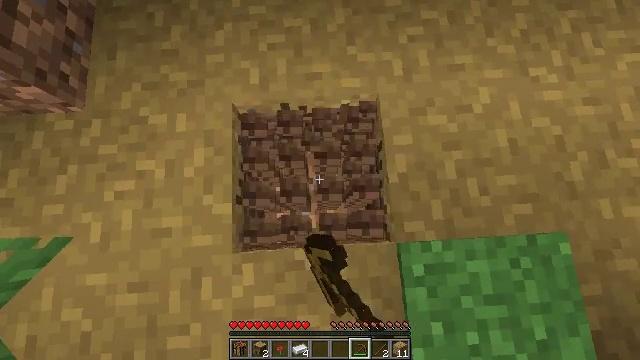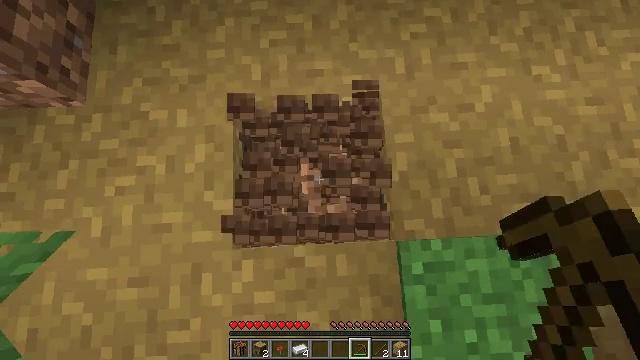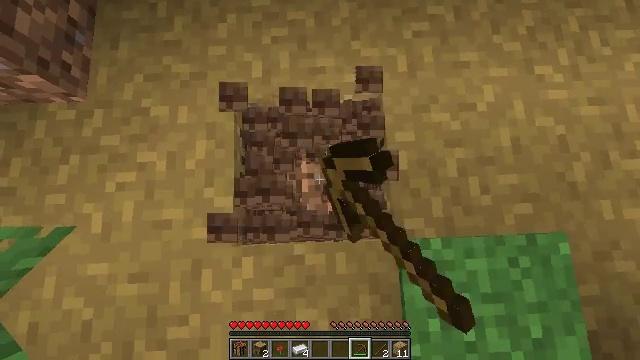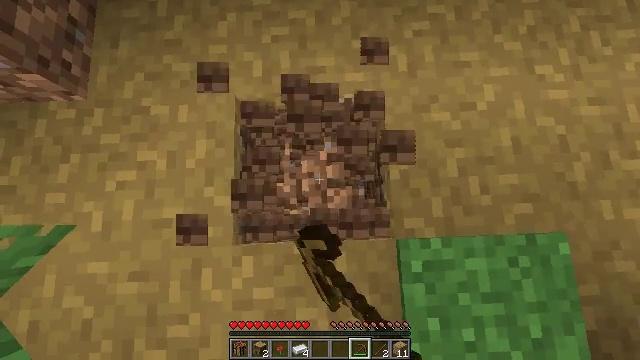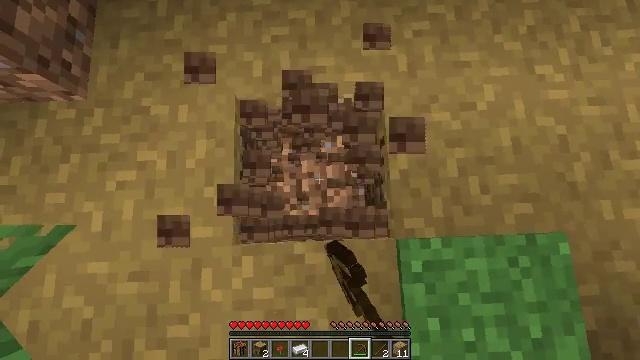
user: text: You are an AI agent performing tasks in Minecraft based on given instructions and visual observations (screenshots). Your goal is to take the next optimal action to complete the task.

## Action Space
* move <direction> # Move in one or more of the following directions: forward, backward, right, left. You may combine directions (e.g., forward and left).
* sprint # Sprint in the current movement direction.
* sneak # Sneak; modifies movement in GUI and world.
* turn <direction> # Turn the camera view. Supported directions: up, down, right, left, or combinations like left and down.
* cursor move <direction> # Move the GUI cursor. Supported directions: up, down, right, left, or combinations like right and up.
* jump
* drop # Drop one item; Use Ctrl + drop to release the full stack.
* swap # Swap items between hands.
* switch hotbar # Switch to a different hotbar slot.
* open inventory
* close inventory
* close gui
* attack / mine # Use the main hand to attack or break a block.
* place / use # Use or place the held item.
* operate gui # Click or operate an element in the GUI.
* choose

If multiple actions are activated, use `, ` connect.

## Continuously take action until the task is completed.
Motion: motion action
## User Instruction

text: Mine the grass path to create a new path.
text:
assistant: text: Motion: attack / mine
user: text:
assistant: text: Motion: attack / mine
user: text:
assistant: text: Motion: attack / mine
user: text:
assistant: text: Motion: attack / mine
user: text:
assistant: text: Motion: attack / mine